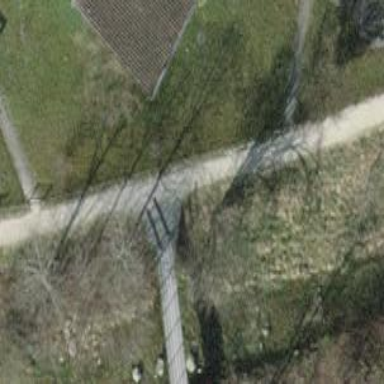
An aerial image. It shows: Footway bridge with metal surface.